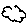
Label: cloud